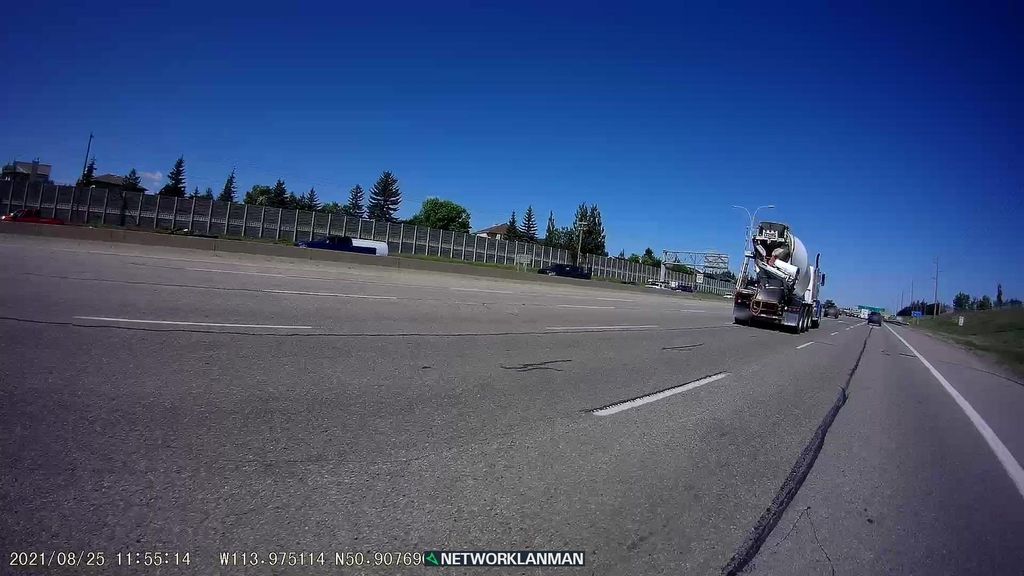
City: calgary